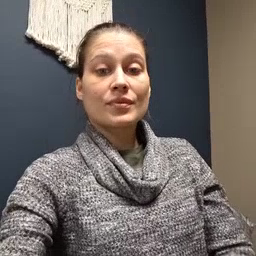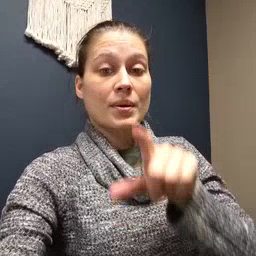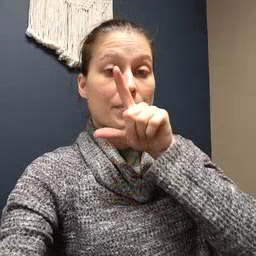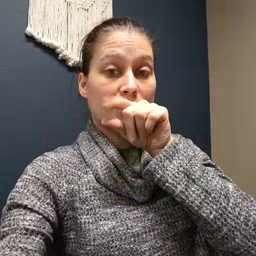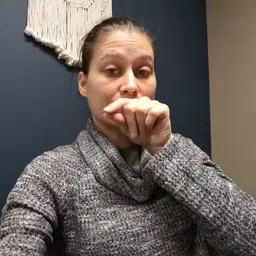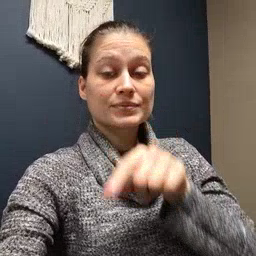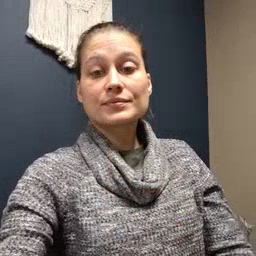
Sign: bird